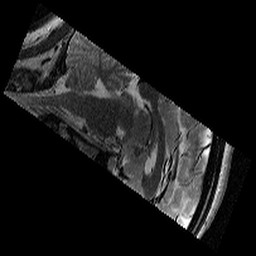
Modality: T2w
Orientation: sagittal
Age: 12
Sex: female
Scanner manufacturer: siemens
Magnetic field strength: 3 T
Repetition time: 9.23 s
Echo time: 0.067 s